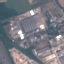
Label: Industrial